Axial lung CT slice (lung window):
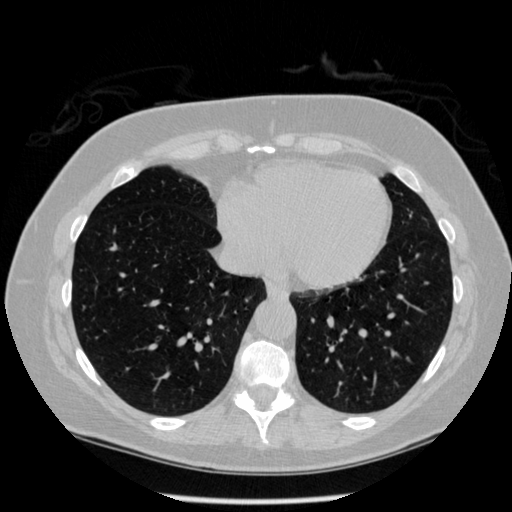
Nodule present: no